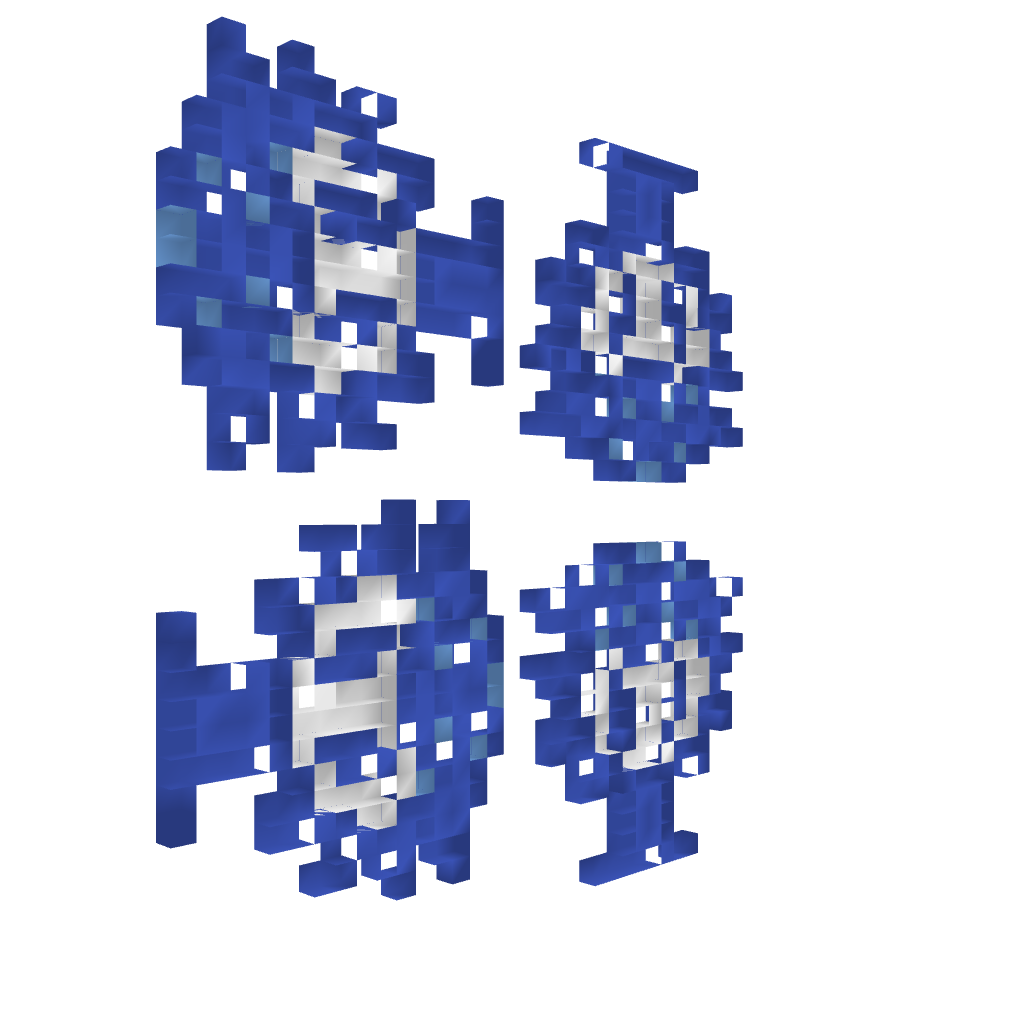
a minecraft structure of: Zelda/NES-Blue Octorok 4 high quality